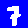
Digit: 7